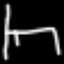
Label: chair